Aerial crown-view tile of a tropical tree (Barro Colorado Island, Panama), acquired 20250616:
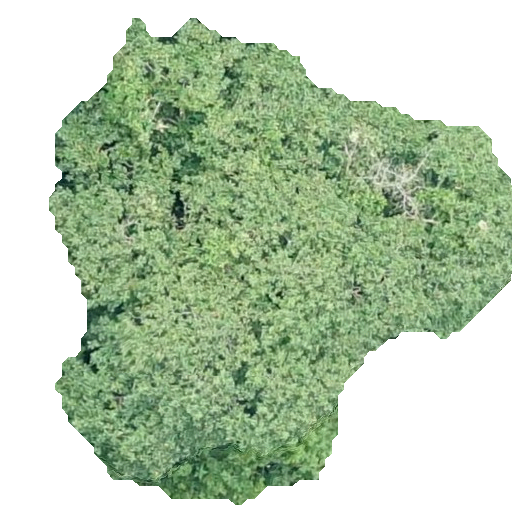
Species: Hieronyma alchorneoides
GBIF accepted scientific name: Hieronyma alchorneoides
Crown area: 221.341 m²